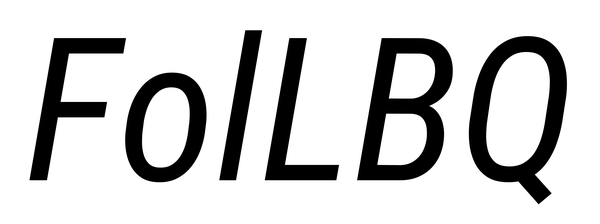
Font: Roboto-Italic_Condensed_Italic